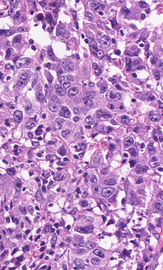
Tumor epithelial tissue: yes
Tumor-associated stroma tissue: no
Normal tissue: no